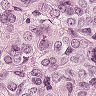
Metastatic tissue present: yes